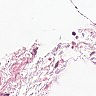
Metastatic tissue present: no